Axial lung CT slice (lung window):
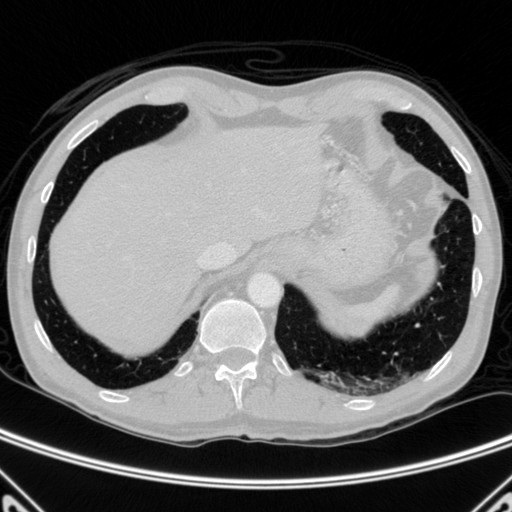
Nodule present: no